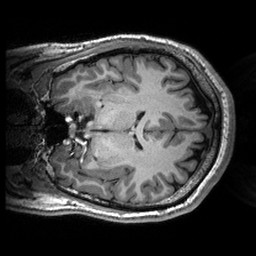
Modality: T1w
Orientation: coronal
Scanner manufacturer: siemens
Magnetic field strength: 3 T
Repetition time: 2.53 s
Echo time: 0.00288 s